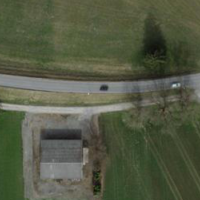
EUNIS habitat code: 52
Species observed at this site:
Medicago sativa